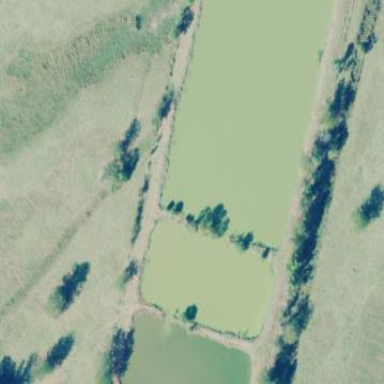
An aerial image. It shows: Serene pond surrounded by nature.